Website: macys
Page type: delivery-shipping
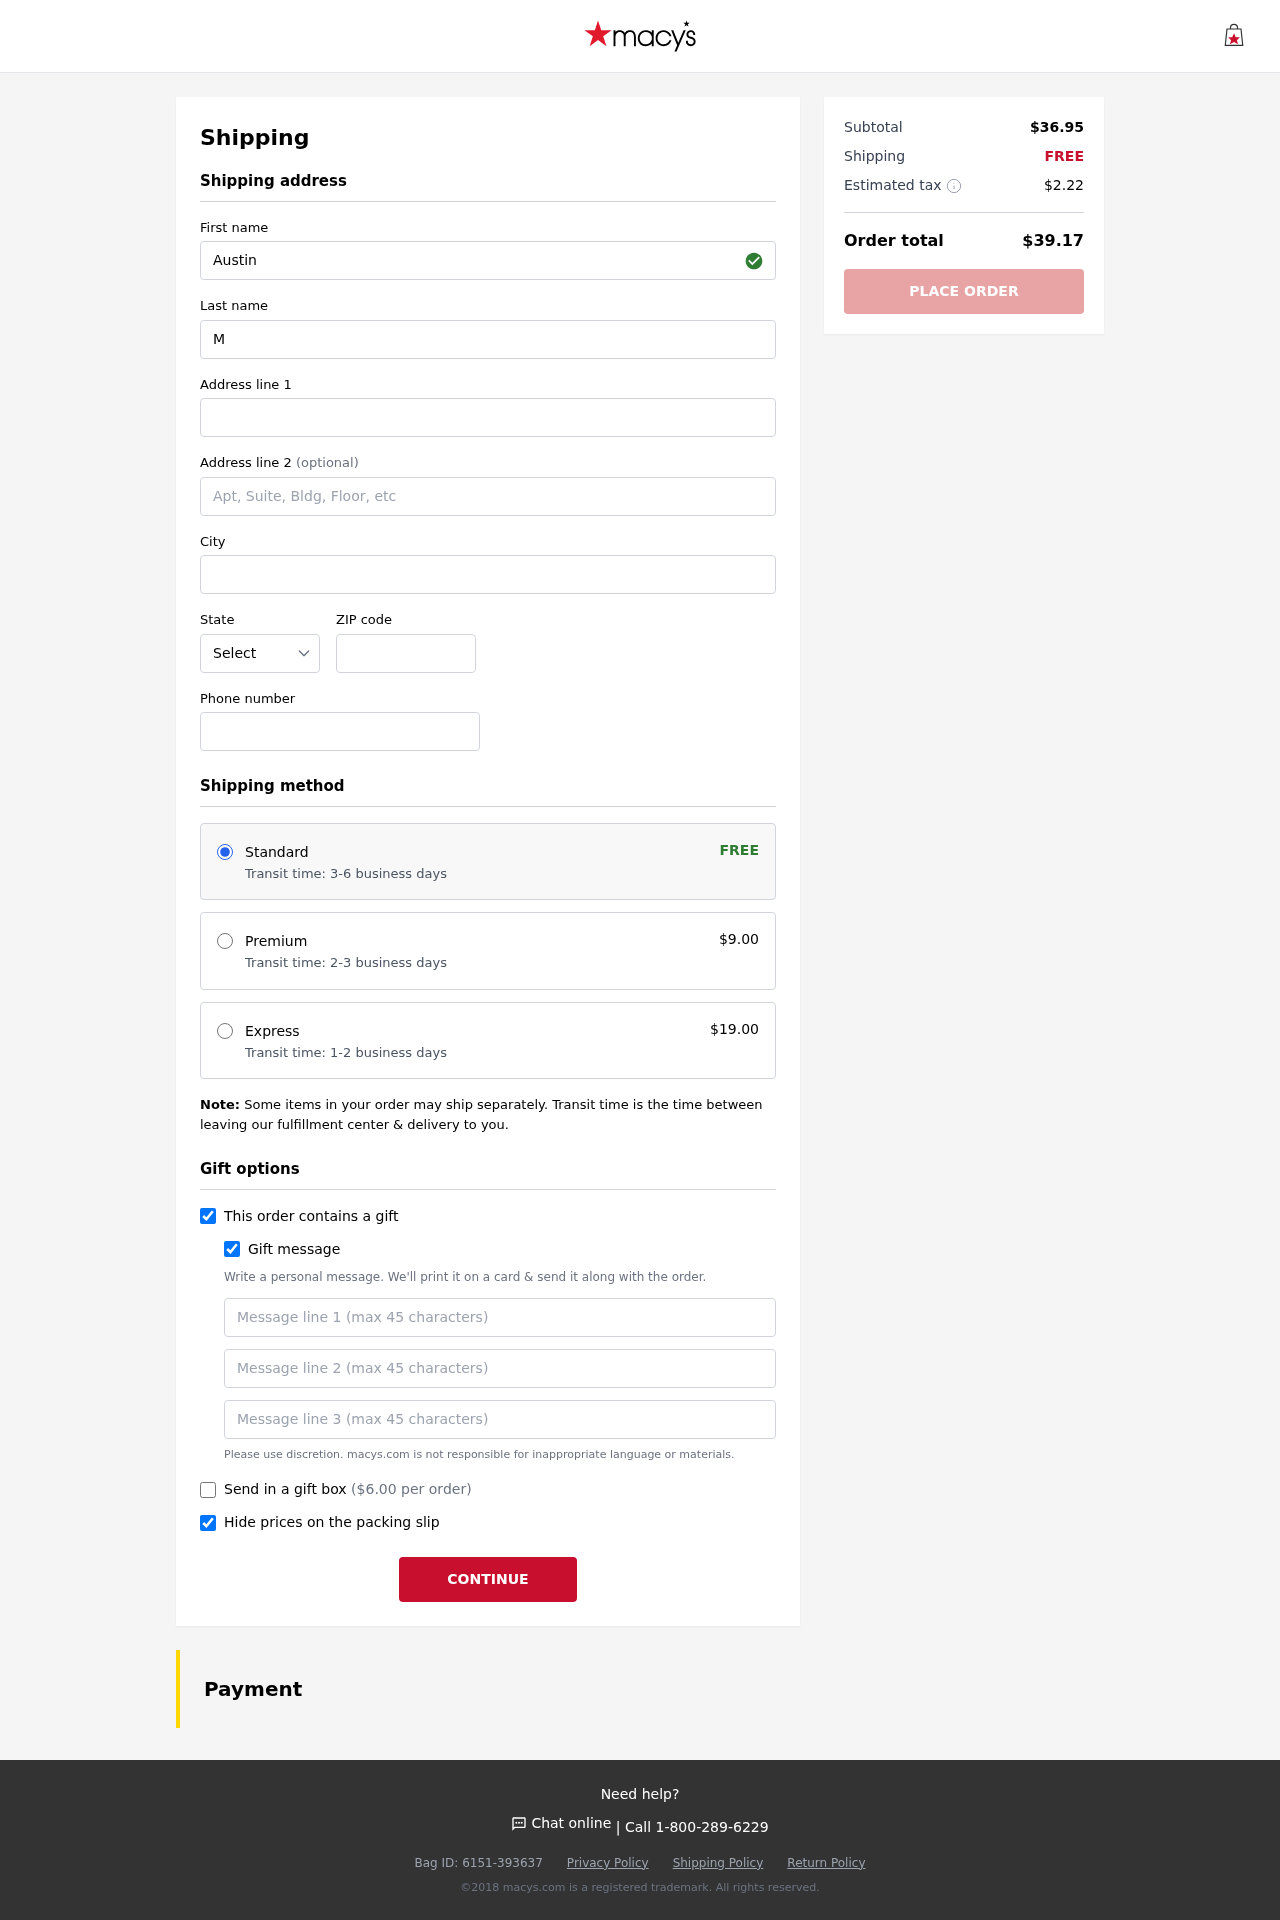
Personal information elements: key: PII_STATE_ABBR
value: WI
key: PII_FIRSTNAME
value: Austin
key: PII_LASTNAME
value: Miller
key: PII_STREET
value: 753 Arroyo Harbors
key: PII_STREET2
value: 239 Lowe Hill Suite 406
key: PII_CITY
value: South Loriville
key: PII_POSTCODE
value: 85643
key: PII_PHONE
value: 3213265202
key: PII_GIFT_MESSAGE
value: Hey Samuel, I know you've been on the hunt for a cozy update for your space, so I thought this would be a perfect addition to your bedroom. Hope it brings you a little extra comfort and style! Enjoy!  Austin
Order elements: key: ORDER_SHIPPING_STANDARD
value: Transit time: 3-6 business days
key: ORDER_SHIPPING_COST
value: FREE
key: ORDER_SHIPPING_PREMIUM
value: Transit time: 2-3 business days
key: ORDER_SHIPPING_PREMIUM_PRICE
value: $9.00
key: ORDER_SHIPPING_EXPRESS
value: Transit time: 1-2 business days
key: ORDER_SHIPPING_EXPRESS_PRICE
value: $19.00
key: ORDER_GIFT_BOX_PRICE
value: ($6.00 per order)
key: ORDER_SUBTOTAL
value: $36.95
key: ORDER_SHIPPING_COST2
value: FREE
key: ORDER_TAX
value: $2.22
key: ORDER_TOTAL
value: $39.17